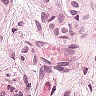
Metastatic tissue present: yes